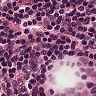
Metastatic tissue present: no